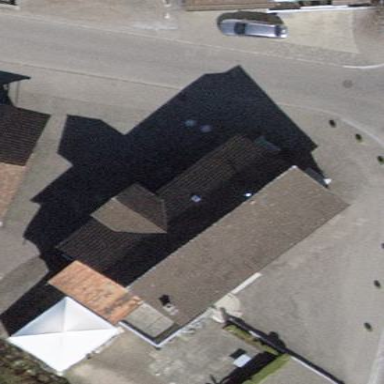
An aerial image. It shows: Restaurant building.